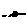
Label: car